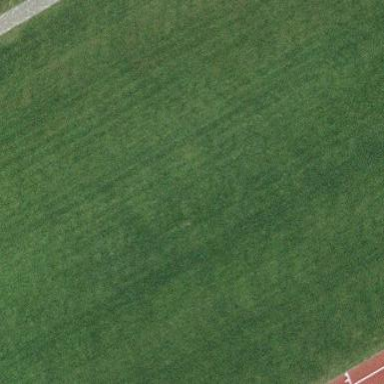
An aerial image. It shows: Soccer pitch for leisure land activities.